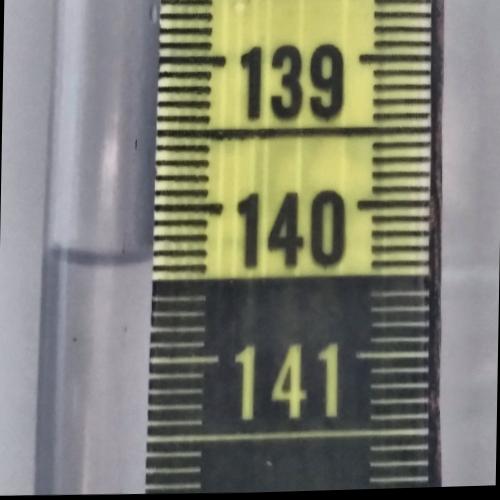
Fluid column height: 140.3 cm